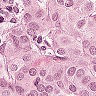
Metastatic tissue present: yes